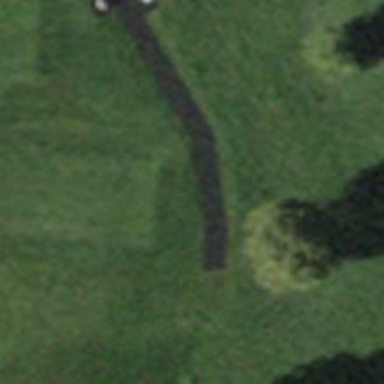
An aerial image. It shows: Designated golf cart path with compacted surface. It is classified as service road.